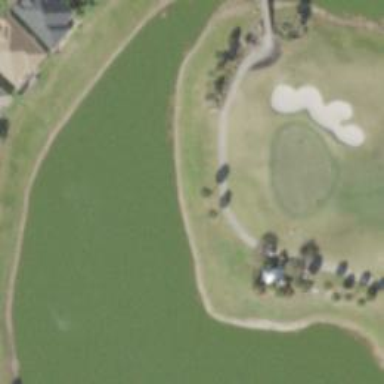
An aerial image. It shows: Path for golf carts.